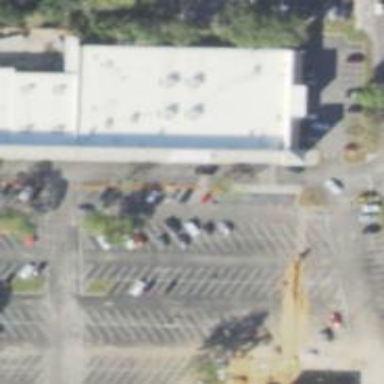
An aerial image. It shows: Parking space is available.